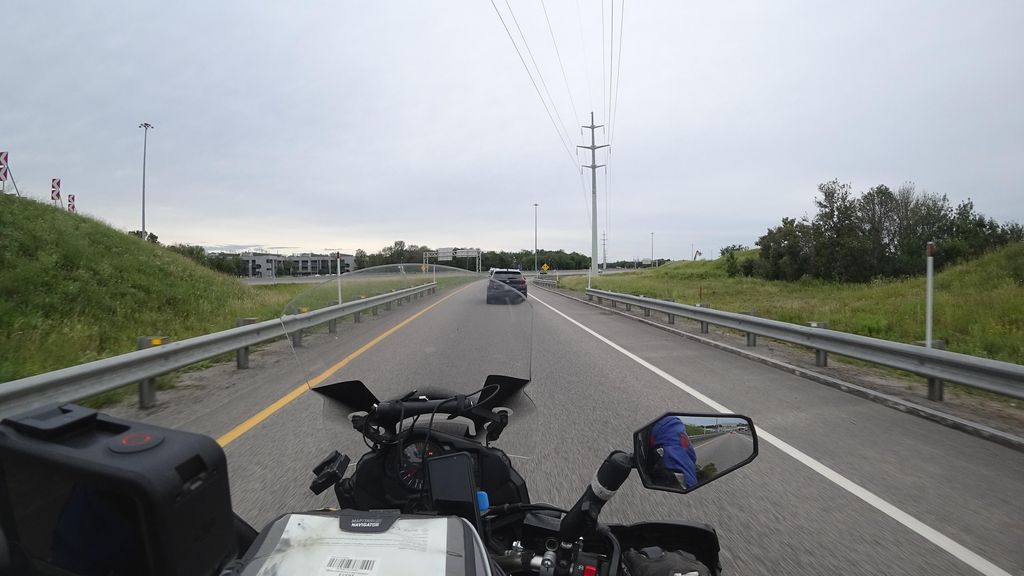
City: quebec_city